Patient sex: F
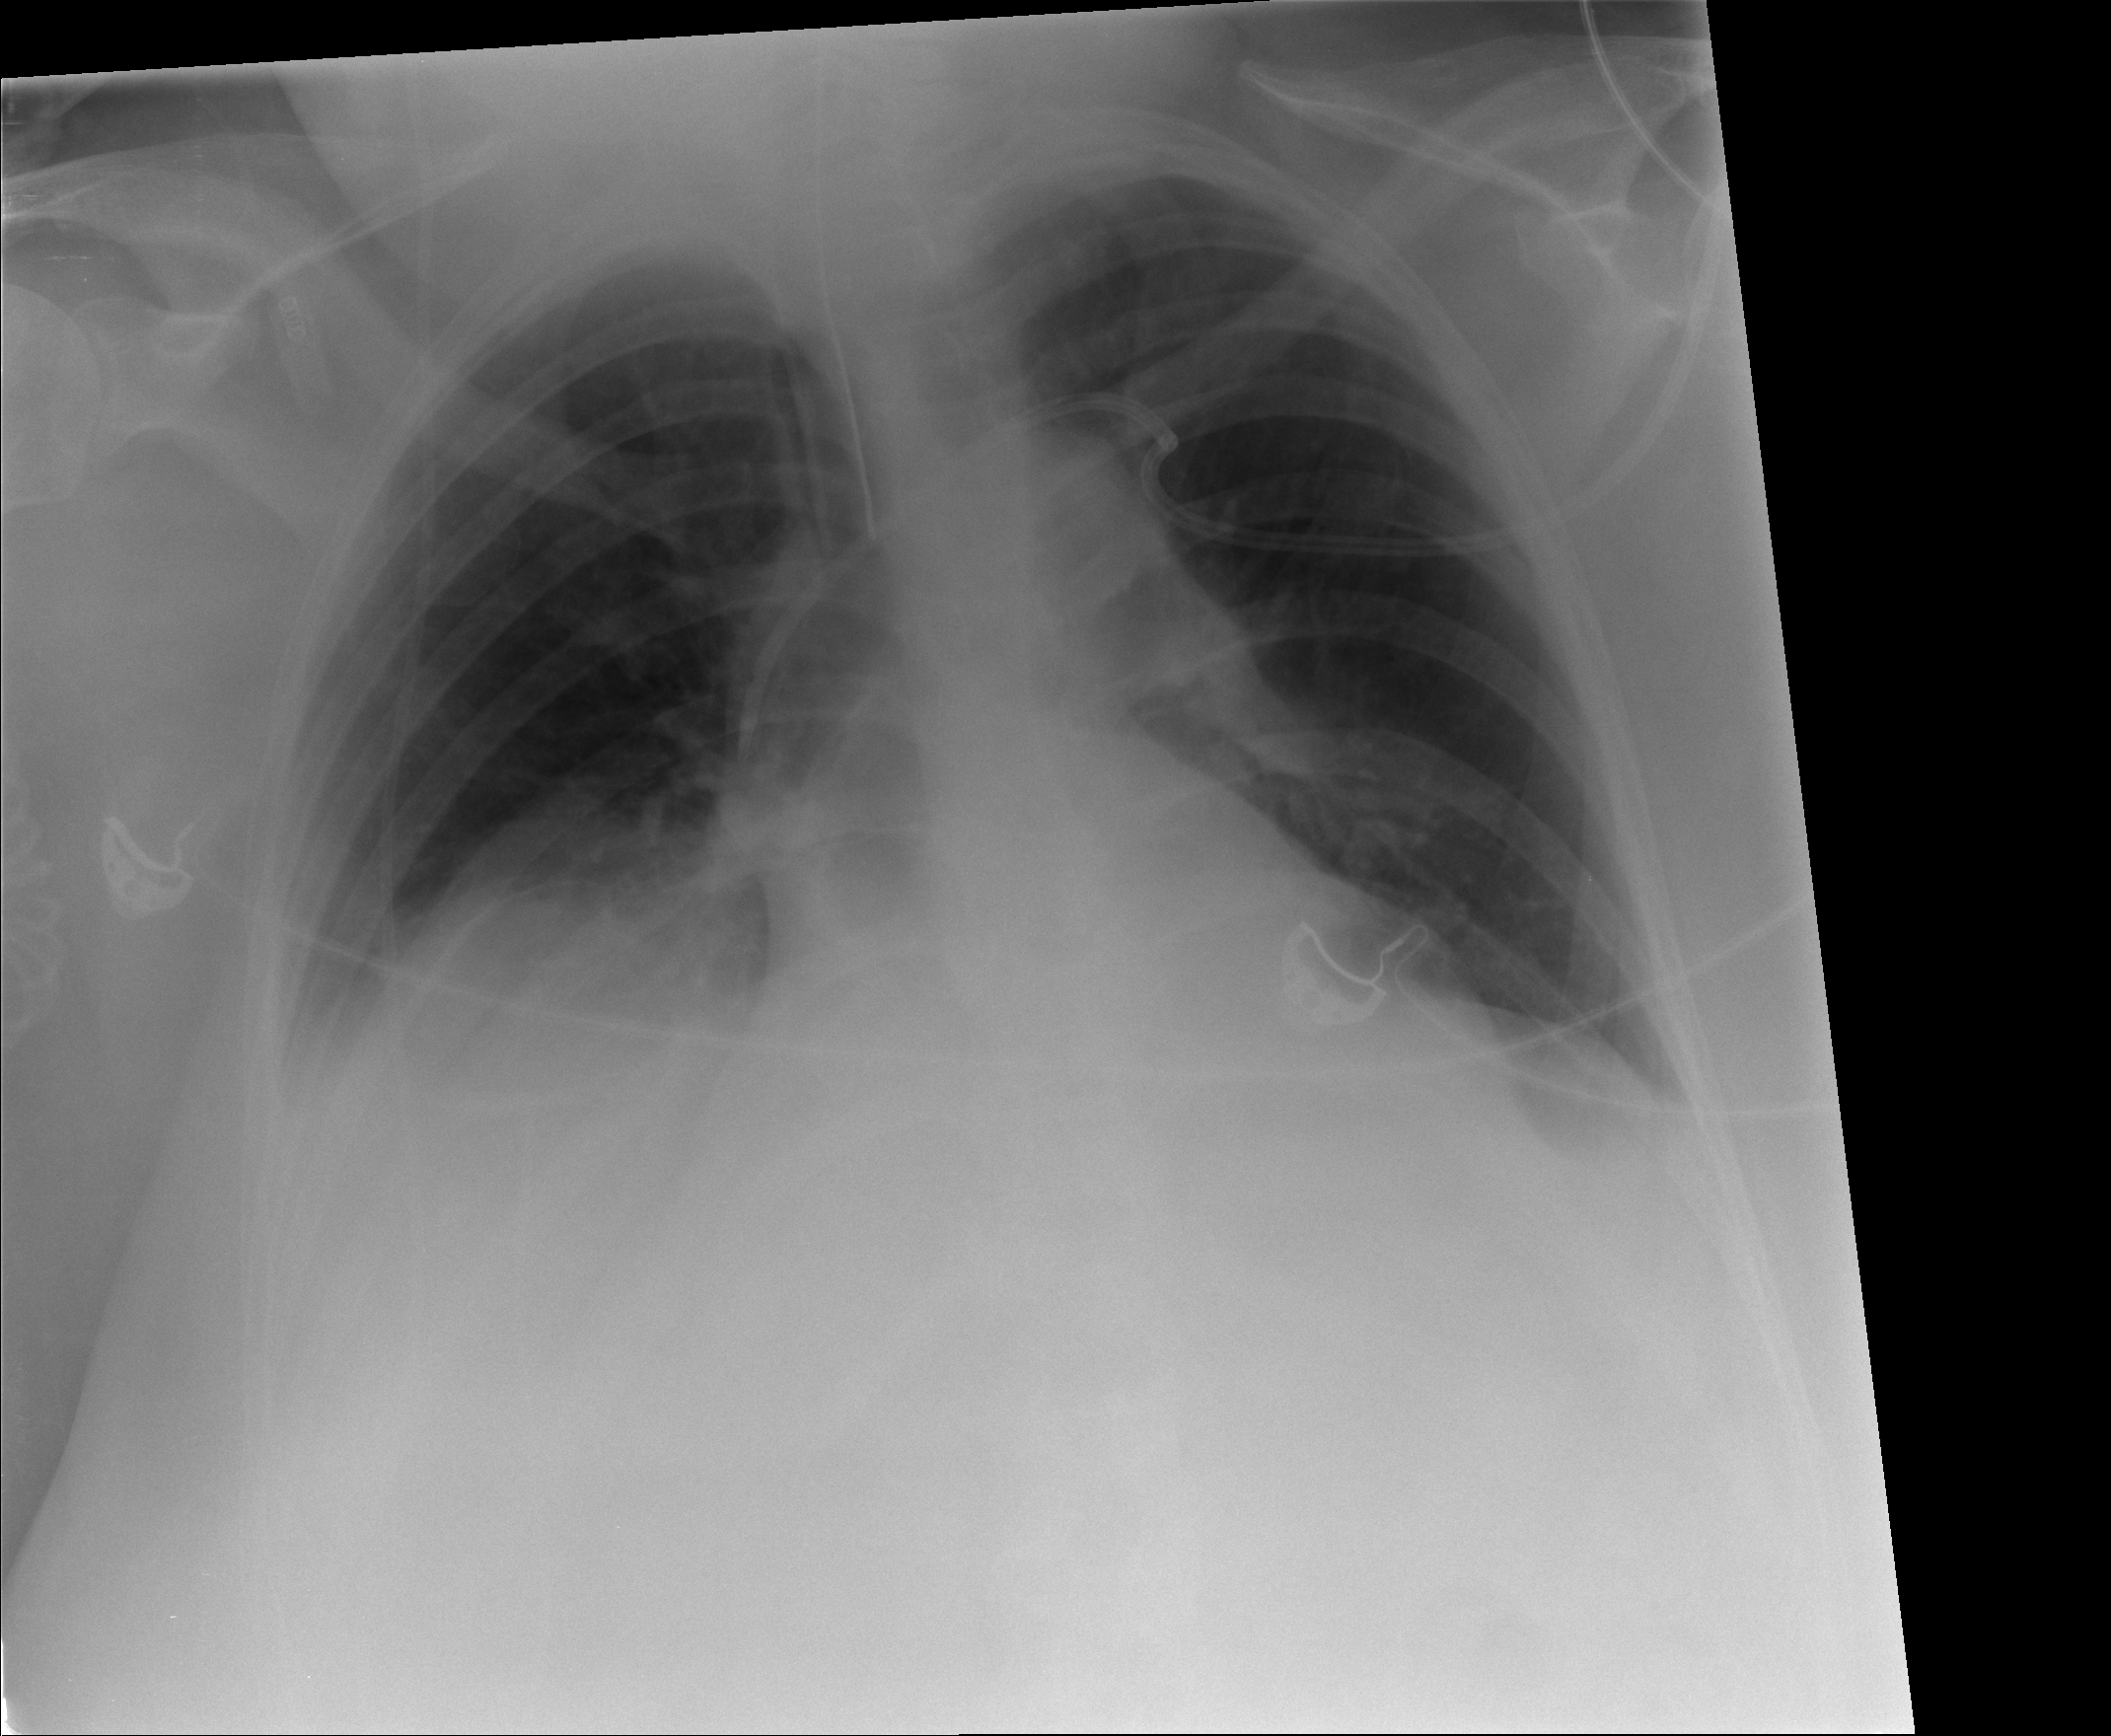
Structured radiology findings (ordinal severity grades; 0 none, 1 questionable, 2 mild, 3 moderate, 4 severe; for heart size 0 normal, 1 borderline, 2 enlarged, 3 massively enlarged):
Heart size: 0
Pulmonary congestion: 0
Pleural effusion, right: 2
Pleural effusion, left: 2
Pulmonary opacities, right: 0
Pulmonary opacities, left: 0
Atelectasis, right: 2
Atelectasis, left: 2